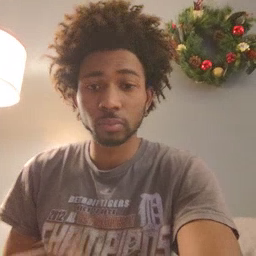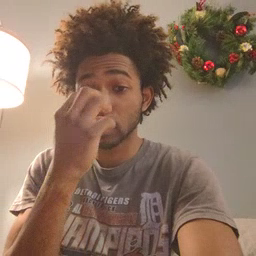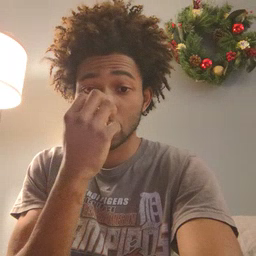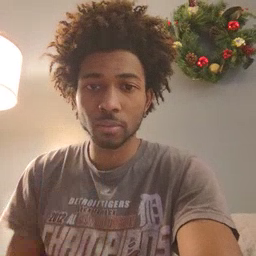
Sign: clown